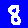
Digit: 8